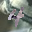
Label: 4